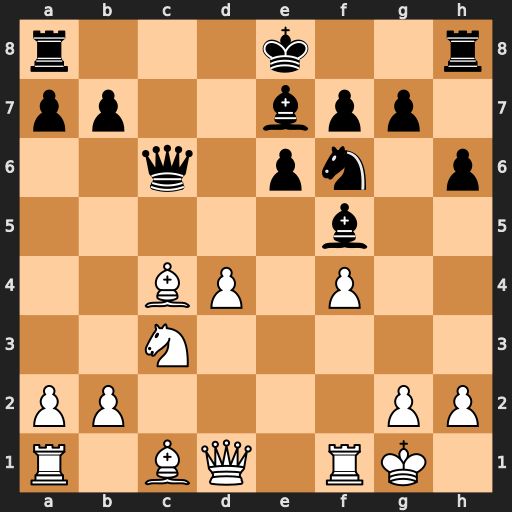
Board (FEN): r3k2r/pp2bpp1/2q1pn1p/5b2/2BP1P2/2N5/PP4PP/R1BQ1RK1
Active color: w
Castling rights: kq
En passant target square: -
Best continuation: Bb5 Qxb5 Nxb5